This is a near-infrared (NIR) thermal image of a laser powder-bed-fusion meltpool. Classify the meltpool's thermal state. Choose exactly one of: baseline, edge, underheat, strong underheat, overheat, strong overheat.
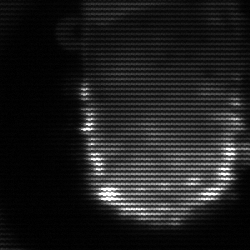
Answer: baseline